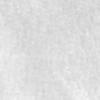
Label: no_change